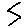
Label: zigzag